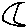
Label: moon